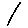
Label: line